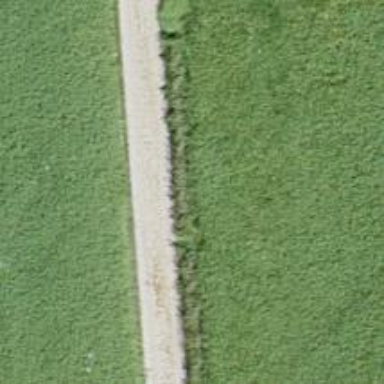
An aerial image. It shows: Asphalt track of grade1 for agricultural vehicles.